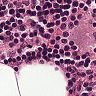
Metastatic tissue present: no